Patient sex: M
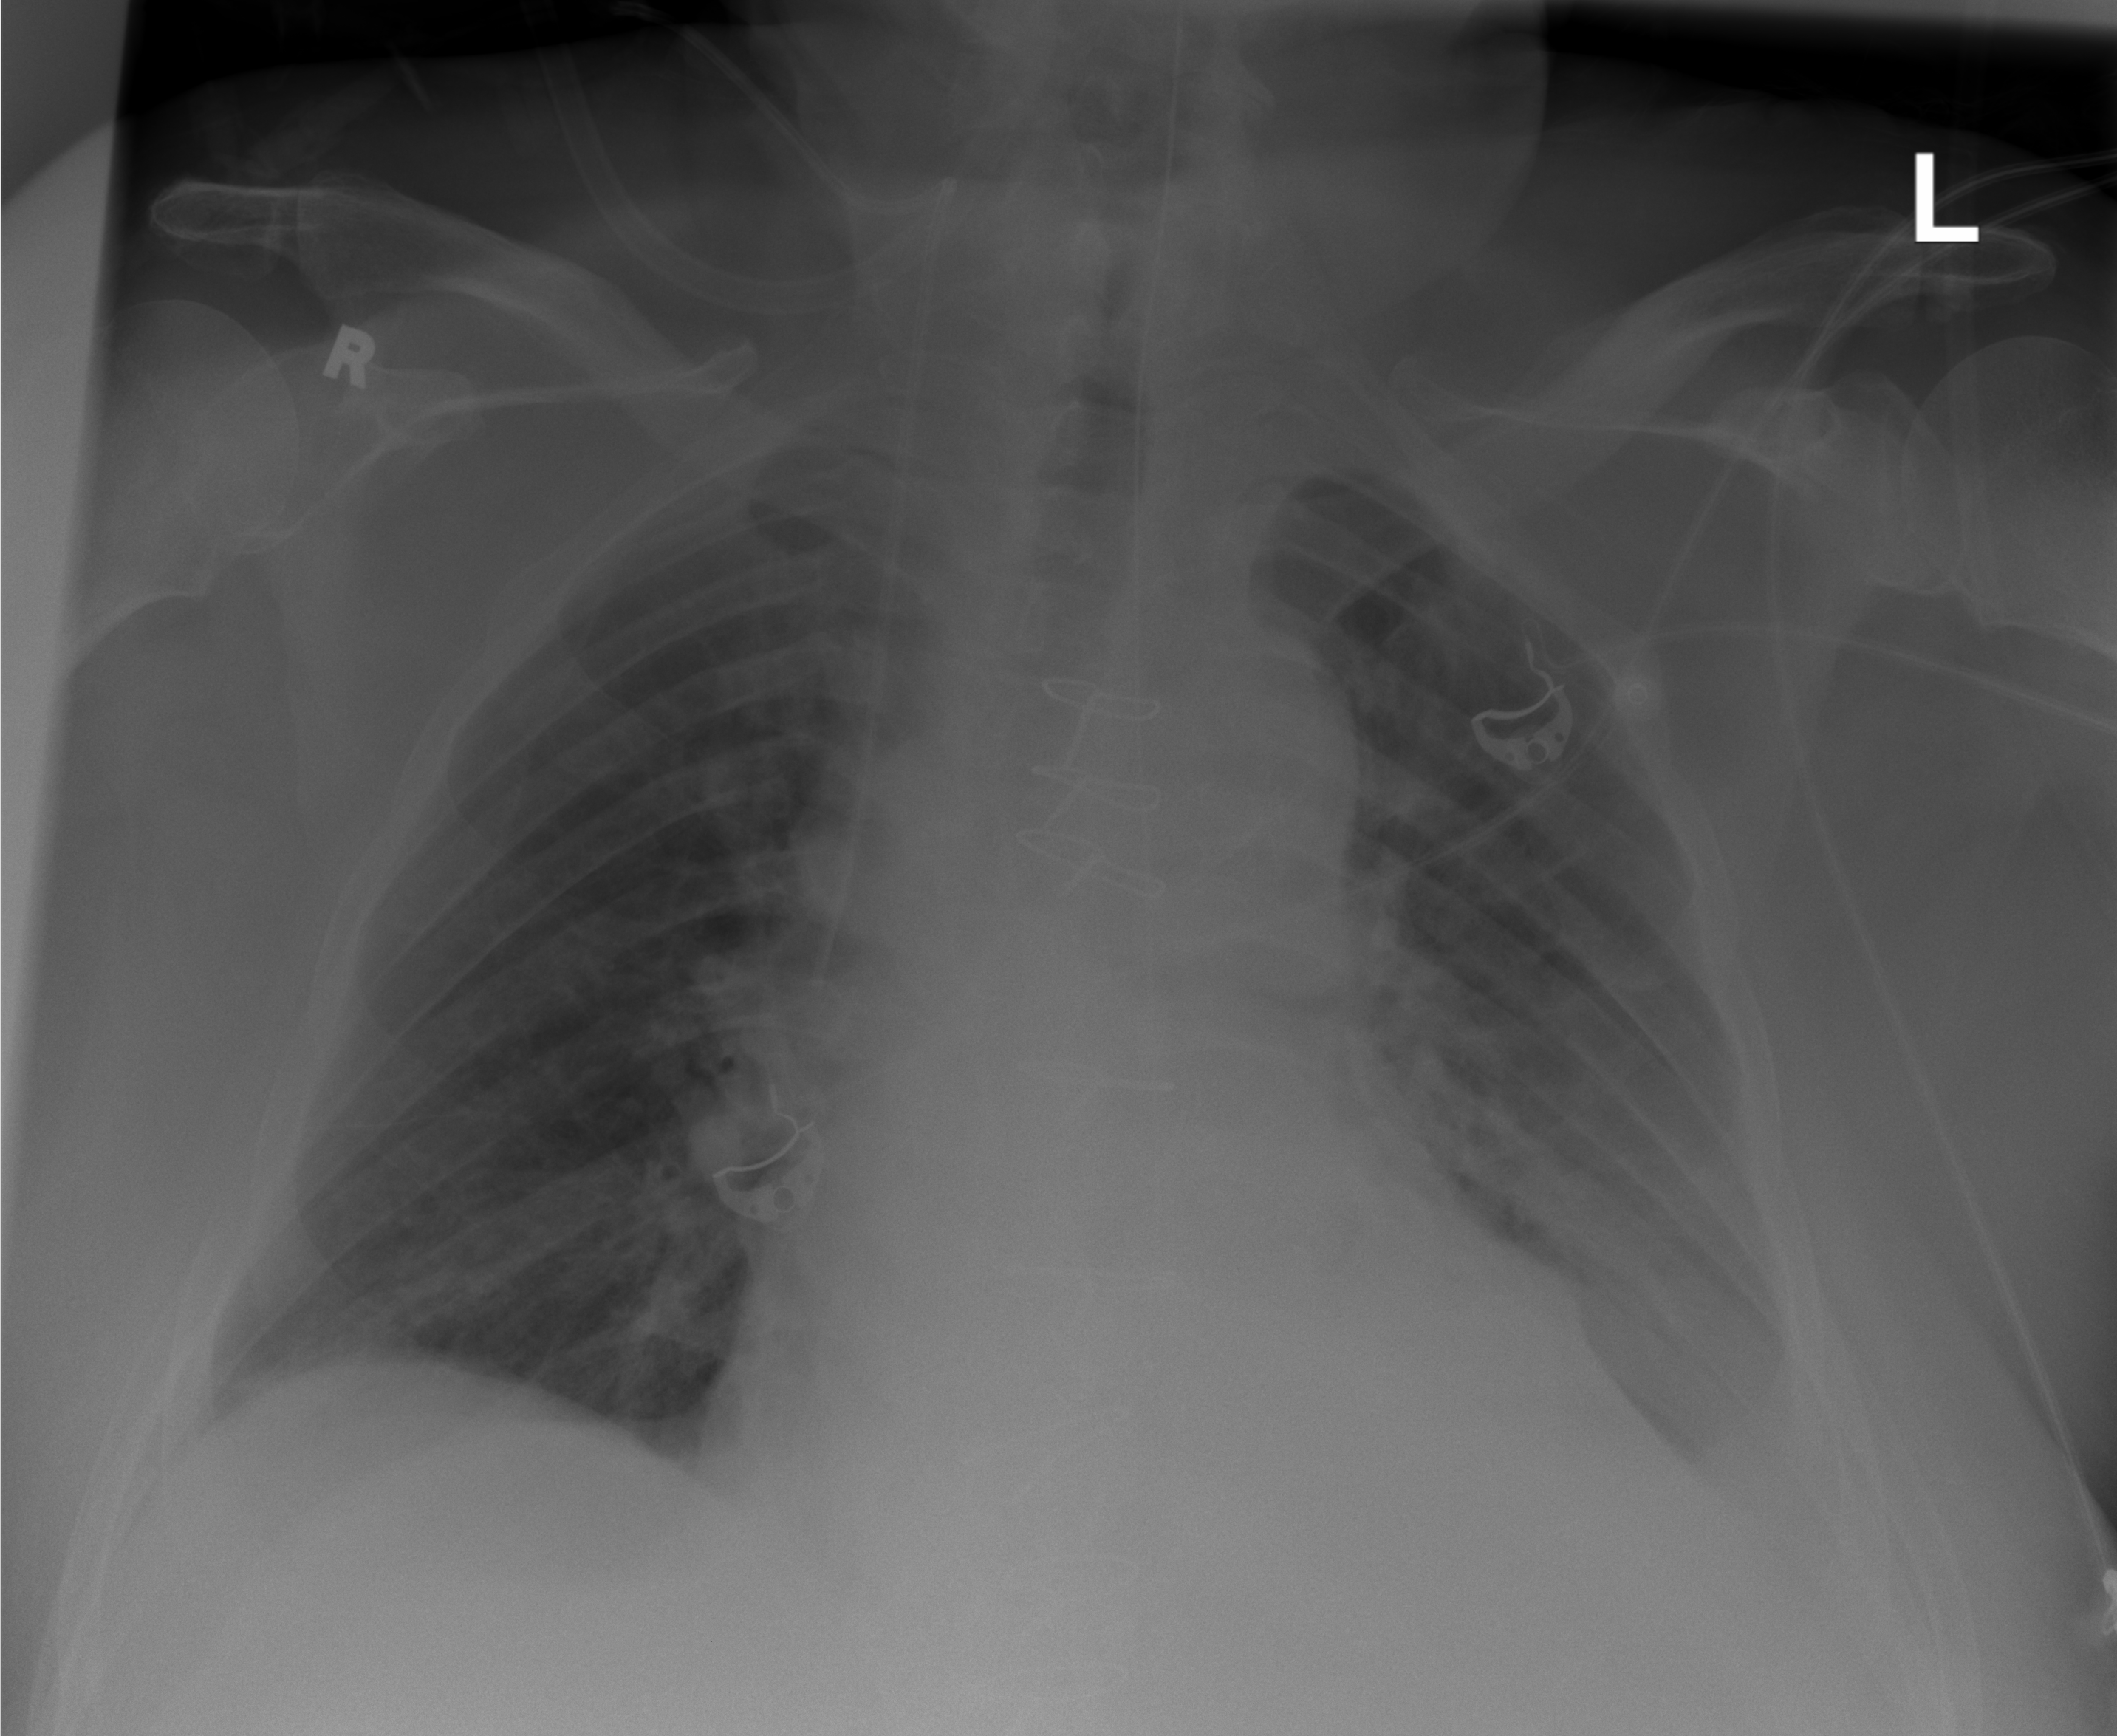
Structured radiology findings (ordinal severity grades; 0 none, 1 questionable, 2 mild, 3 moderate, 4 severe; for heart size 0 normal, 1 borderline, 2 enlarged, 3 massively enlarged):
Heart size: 2
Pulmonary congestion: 2
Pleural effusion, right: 0
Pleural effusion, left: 3
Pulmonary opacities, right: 1
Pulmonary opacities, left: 2
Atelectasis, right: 2
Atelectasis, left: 3